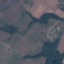
Land use / land cover class: Pasture